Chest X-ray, PA view. Patient: 48 years old, sex M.
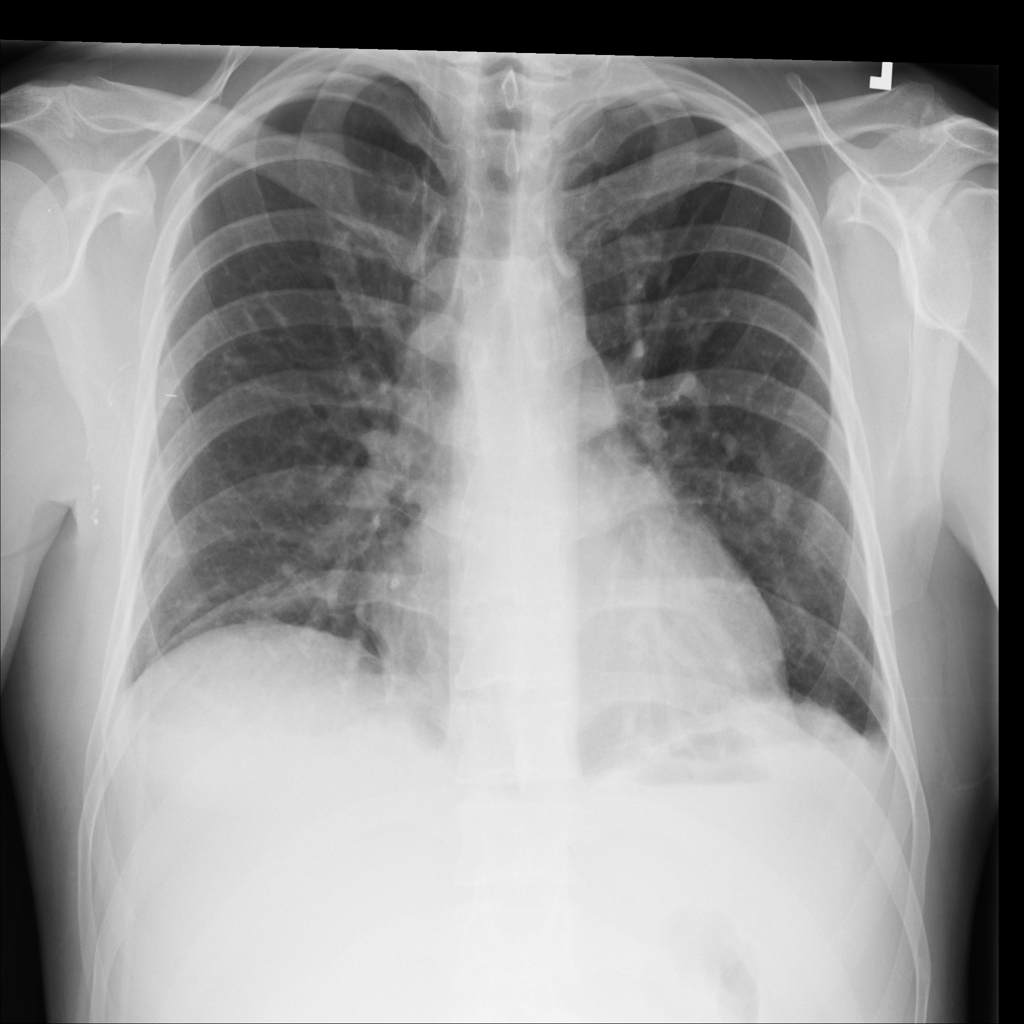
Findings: Atelectasis